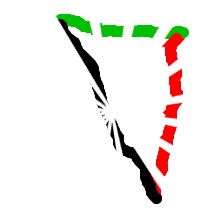
Shape: triangle